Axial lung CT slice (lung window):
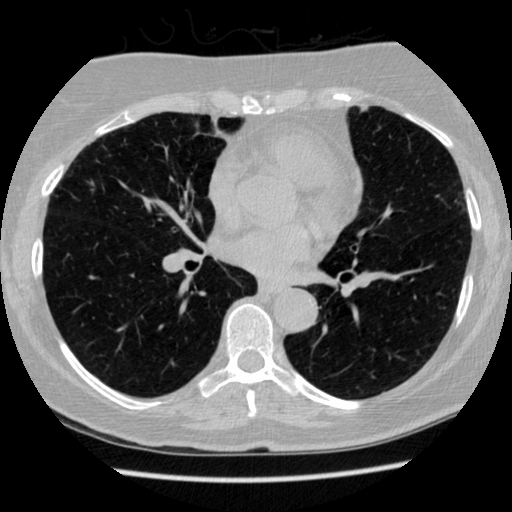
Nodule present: no